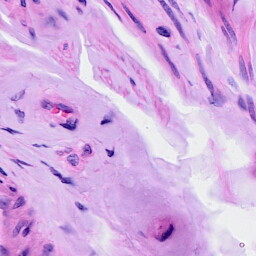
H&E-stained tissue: Ovarian